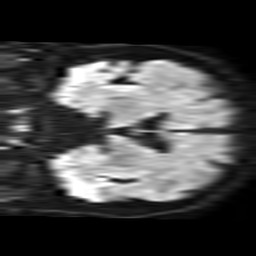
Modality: TRACE
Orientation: coronal
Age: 73
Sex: male
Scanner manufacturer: philips
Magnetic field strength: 1.5 T
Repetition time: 3.395 s
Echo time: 0.06922 s